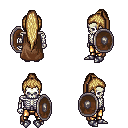
a pixel art fantasy rpg character, male body template, skeleton, brown cape, gold greaves, blonde extra-long topknot hairstyle, metal boots, shield, four views (front, back, left, right), 2x2 character sprite sheet, small pixel art, hard edges, no anti-aliasing